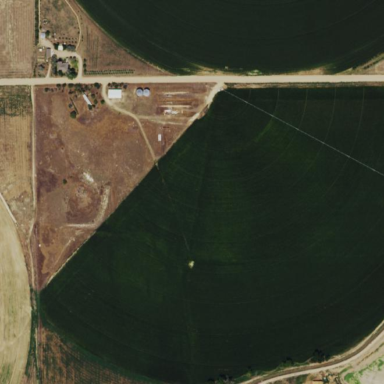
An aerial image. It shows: Farmland with pivot irrigation system.